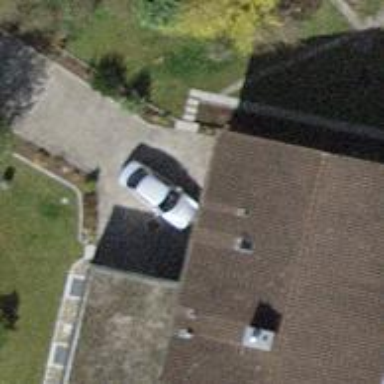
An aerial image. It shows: Driveway with sett surface.